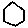
Label: hexagon